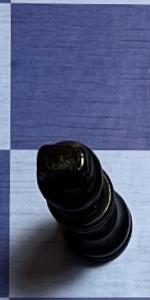
Label: King_Black